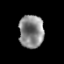
Tissue: prostate
Cell type: T cells
Senescence score: 0.3075
Nuclear area (px): 796
Mean DAPI intensity: 136.132